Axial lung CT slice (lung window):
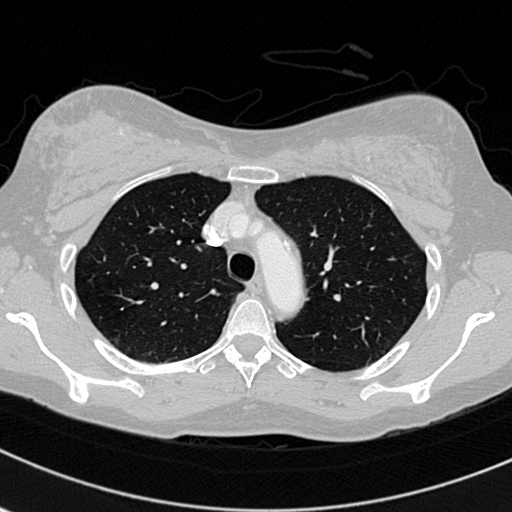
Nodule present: no